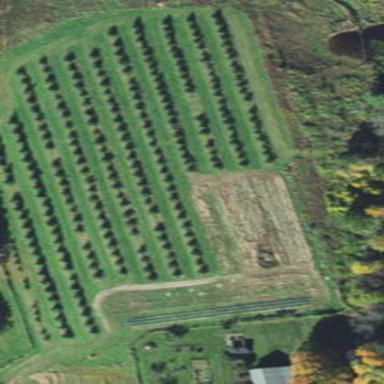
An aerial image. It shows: Orchard.